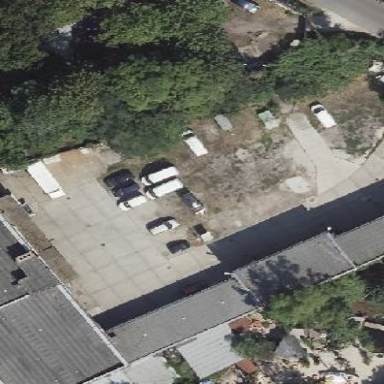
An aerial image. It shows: Commercial building with skillion roof shape.